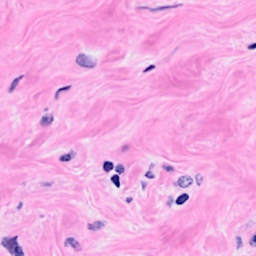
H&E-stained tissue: Breast